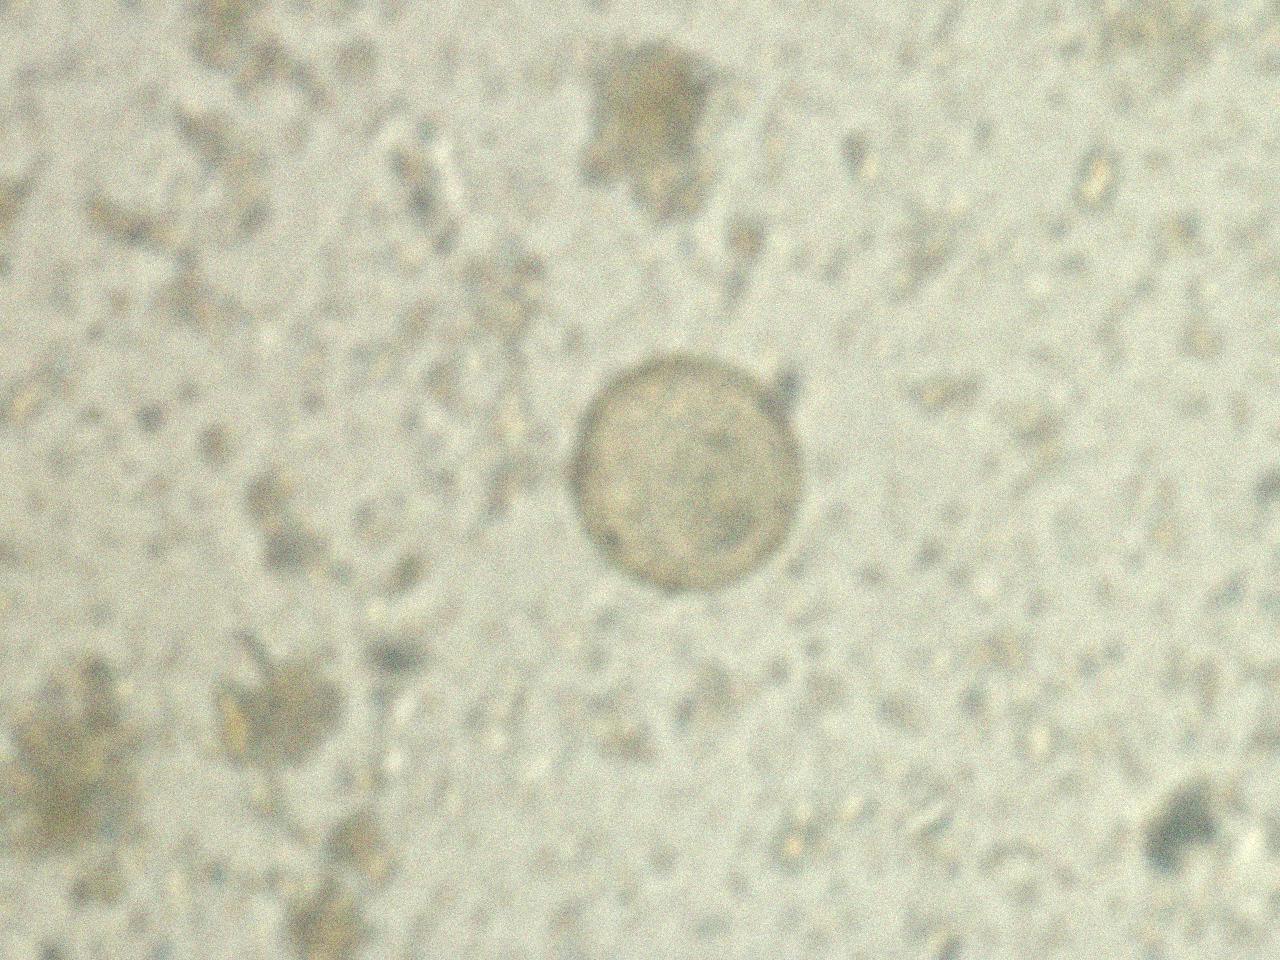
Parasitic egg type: Hymenolepis diminuta